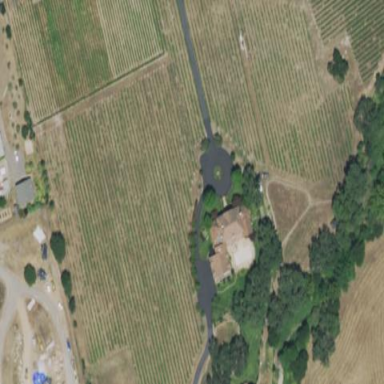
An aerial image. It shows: Vineyard with wine grapes as the crop.